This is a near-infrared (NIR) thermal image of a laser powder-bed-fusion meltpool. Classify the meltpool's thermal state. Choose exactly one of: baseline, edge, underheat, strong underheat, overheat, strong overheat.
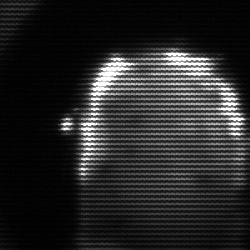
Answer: baseline